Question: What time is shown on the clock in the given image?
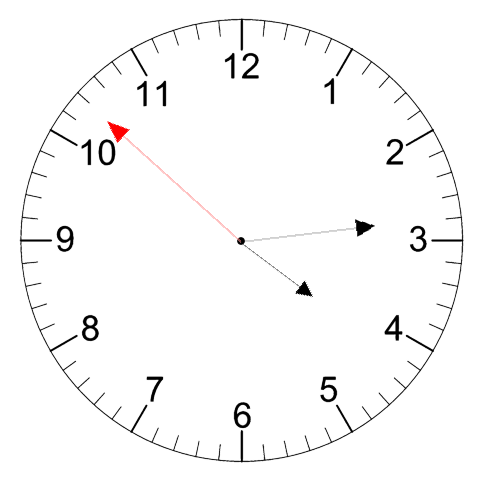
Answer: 04:13:52